Field crop: maize
Growth stage: 2
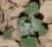
Species: chenopodium